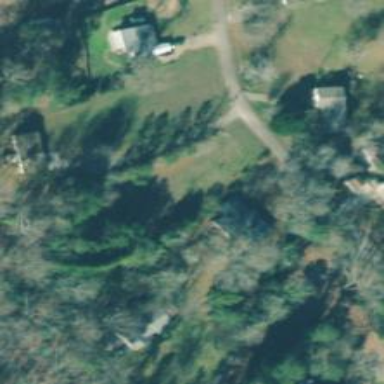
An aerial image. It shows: Driveway leading to service road.